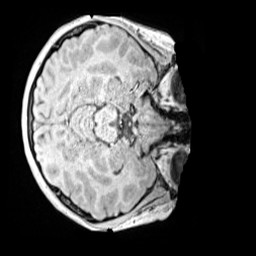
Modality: MP2RAGE
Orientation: axial
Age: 9
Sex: female
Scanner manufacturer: siemens
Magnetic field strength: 3 T
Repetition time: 4 s
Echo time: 0.00299 s